Field crop: maize
Growth stage: 2
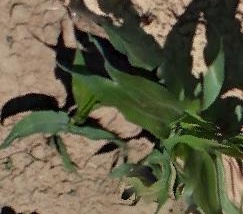
Species: maize